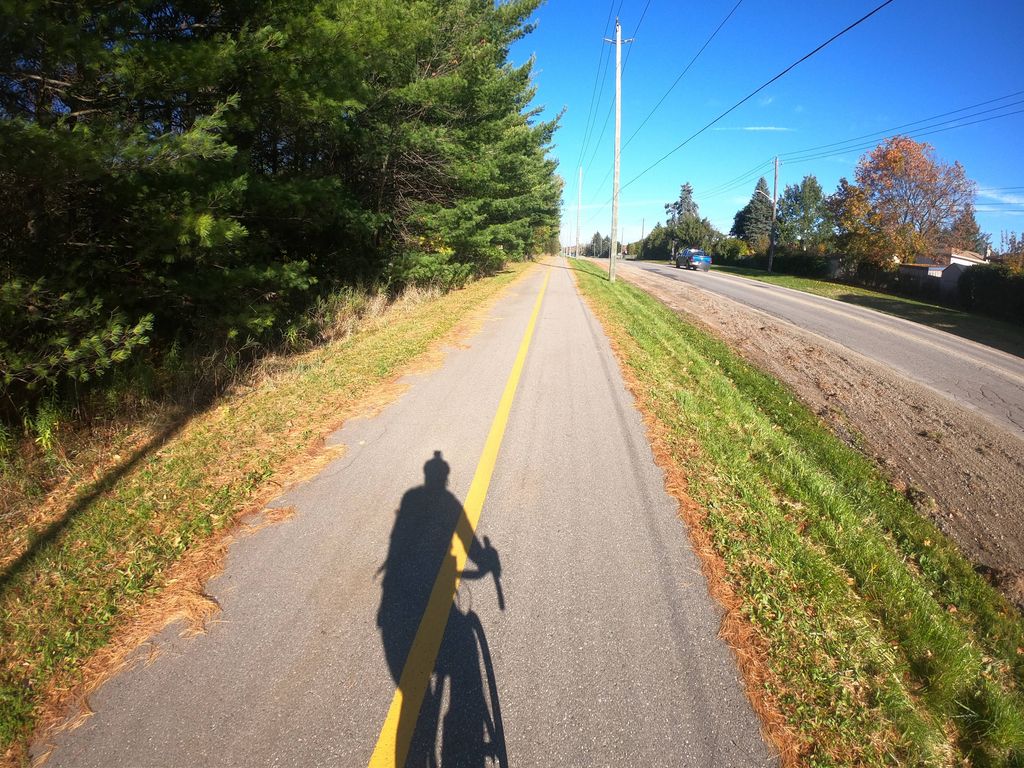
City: kitchener-waterloo